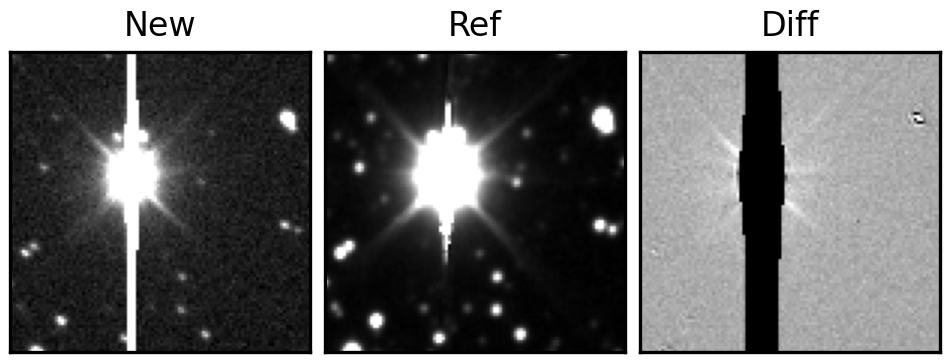
Label: bogus